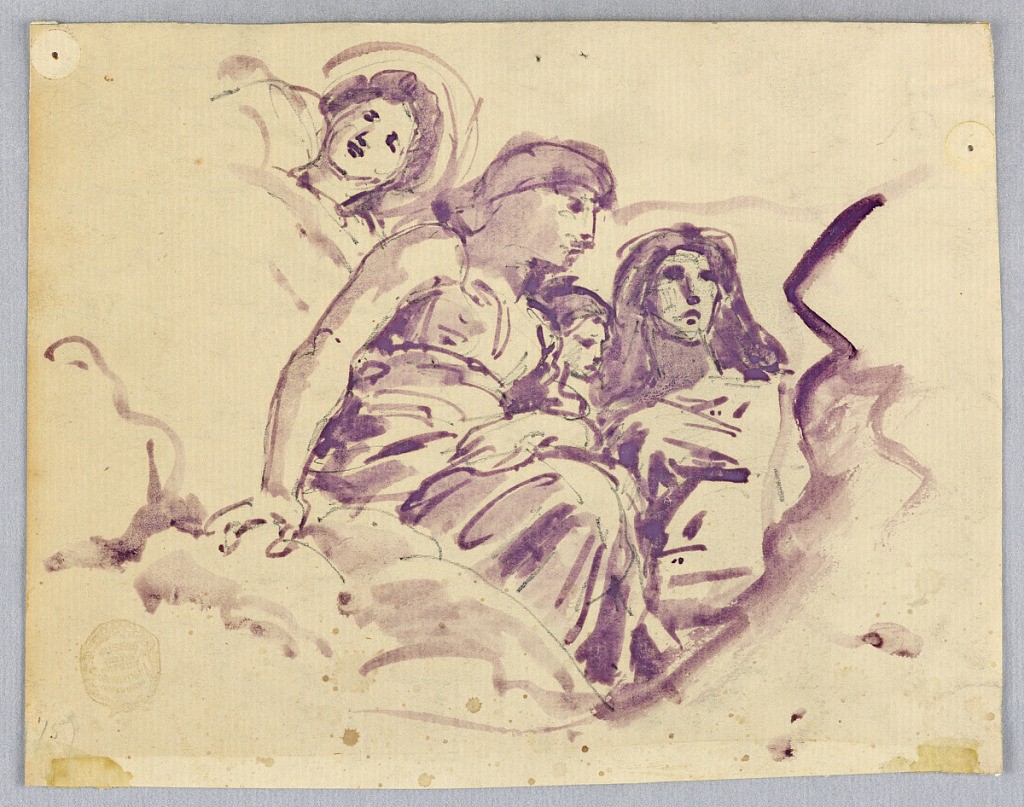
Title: Study of Heavenly Figures
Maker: Francis Augustus Lathrop, American, 1849–1909
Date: ca. 1895
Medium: Brush and violet watercolor, graphite on cream laid paper
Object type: Drawing
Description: Four figures seated in clouds, the one at left with a halo.